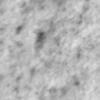
Label: no_change